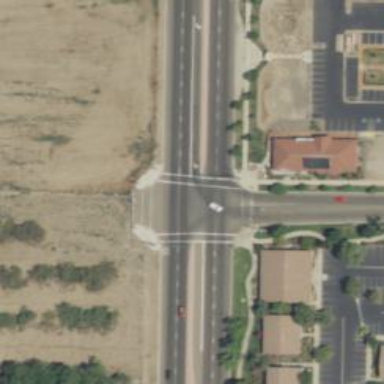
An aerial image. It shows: Crossing on the road with line markings.